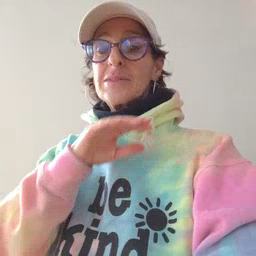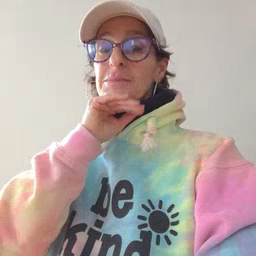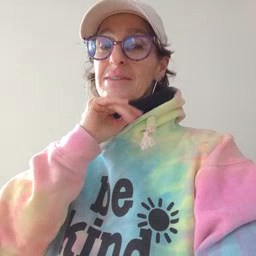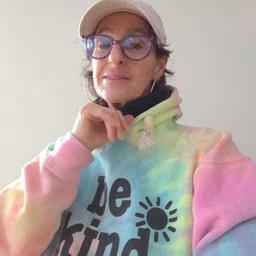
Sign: pig